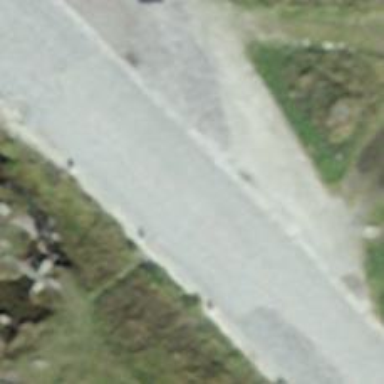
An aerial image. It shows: Secondary road with sett surface.